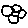
Label: flower